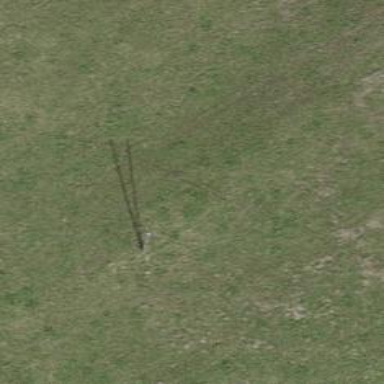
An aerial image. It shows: Minor power line.